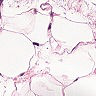
Metastatic tissue present: no